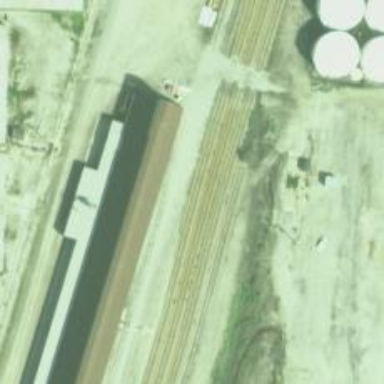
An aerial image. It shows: Railway siding for service.